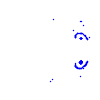
Particle: electron